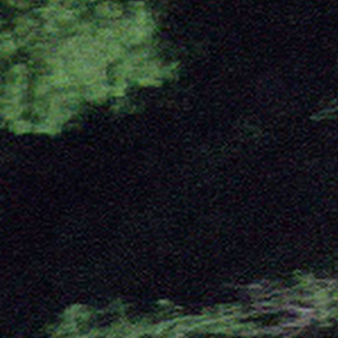
Label: other